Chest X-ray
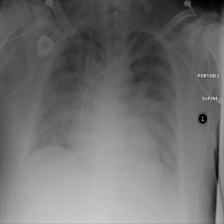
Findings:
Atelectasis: negative
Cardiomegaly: negative
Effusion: negative
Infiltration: negative
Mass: negative
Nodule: negative
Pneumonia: negative
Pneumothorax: negative
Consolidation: negative
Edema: negative
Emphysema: negative
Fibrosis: negative
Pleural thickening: negative
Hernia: negative